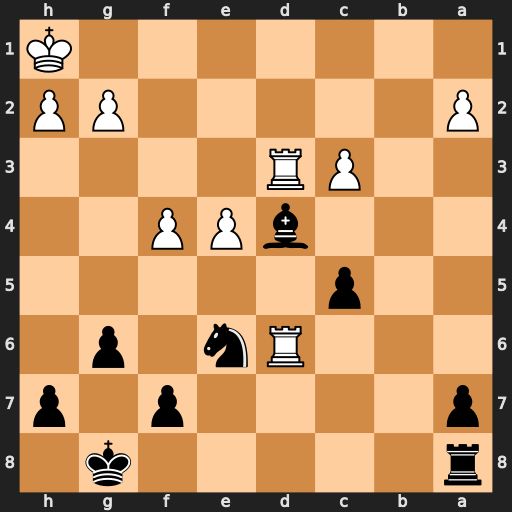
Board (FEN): r5k1/p4p1p/3Rn1p1/2p5/3bPP2/2PR4/P5PP/7K
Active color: b
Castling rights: -
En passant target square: -
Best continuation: Nxf4 R3xd4 cxd4